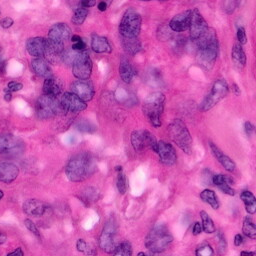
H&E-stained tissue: Pancreatic